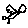
Label: bird